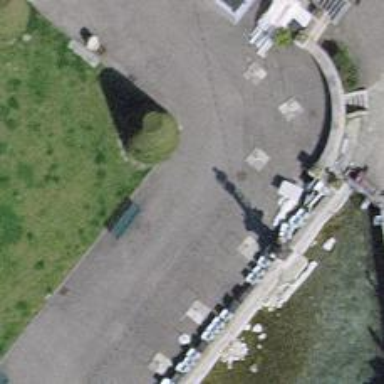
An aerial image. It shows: Cafe.